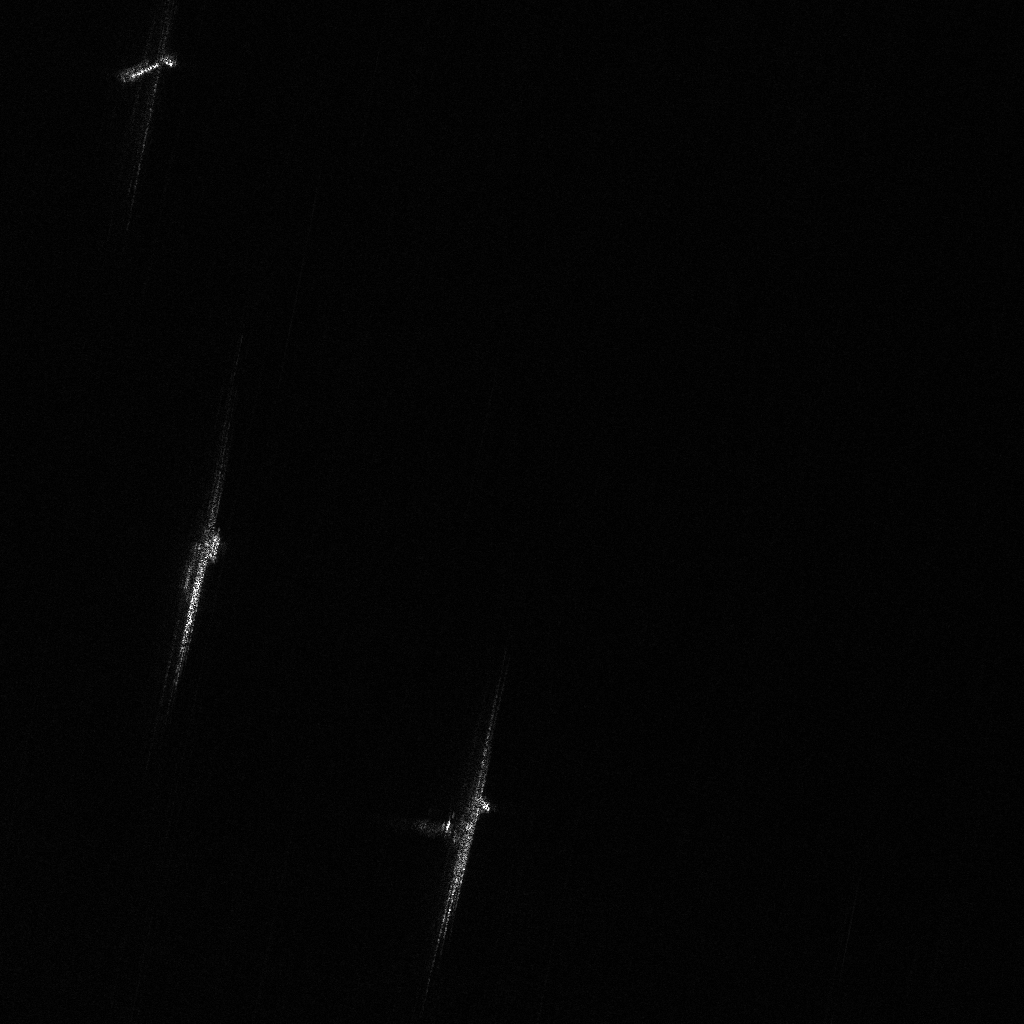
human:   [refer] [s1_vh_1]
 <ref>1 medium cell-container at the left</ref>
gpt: <box>[[17, 50, 21, 64, 13]]</box>

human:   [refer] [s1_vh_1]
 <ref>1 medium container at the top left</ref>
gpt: <box>[[13, 3, 14, 9, 72]]</box>